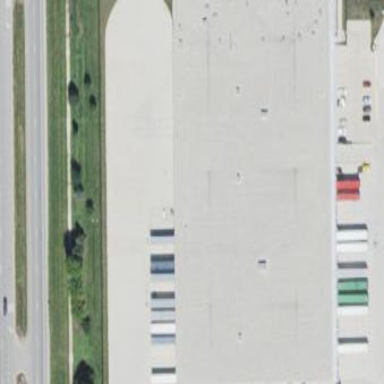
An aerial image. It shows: Warehouse.